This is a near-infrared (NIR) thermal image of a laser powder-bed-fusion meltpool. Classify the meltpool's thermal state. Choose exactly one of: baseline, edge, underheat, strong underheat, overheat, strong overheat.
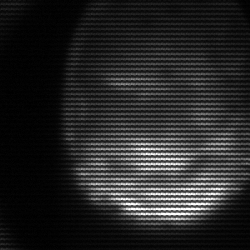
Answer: edge